Question: i want to make output of left hand image like right hand by performing affine operations like, scaling , translation ,shear and rotation.
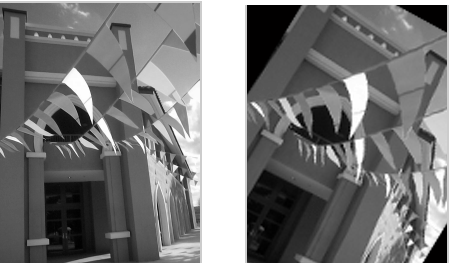
Answer: If you are asking how to perform image registration in matlab then have a look at <URL> off the file exchange. Image registration is the process of uncovering the transformation parameters than will align a source image to a reference image as closely as possible. If you use affine registration, the result will be an affine transformation matrix that will transform your left image to your right image. One thing to watch out for is that by default the registration may take the upper left corner of the image for the centre of rotation but you will more likely want the centre of the image to be the centre of rotation in which case simply translate the image by half its dimensions before and after applying a transformation / registration.
However if you literally just want to know the angle of rotation for this one single image, then use a protractor.